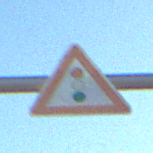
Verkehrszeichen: Lichtzeichenanlage
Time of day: SunriseSunset
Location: Outdoor (Nature)
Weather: Clear
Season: NotSpecified
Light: Natural